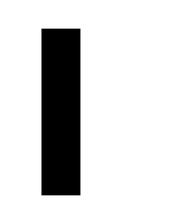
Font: Inter_ExtraBold